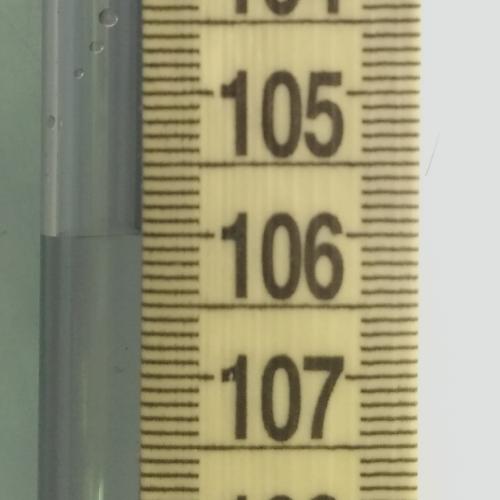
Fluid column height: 106.0 cm